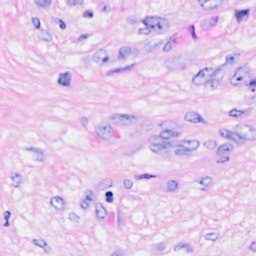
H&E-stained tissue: Breast